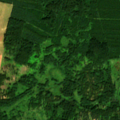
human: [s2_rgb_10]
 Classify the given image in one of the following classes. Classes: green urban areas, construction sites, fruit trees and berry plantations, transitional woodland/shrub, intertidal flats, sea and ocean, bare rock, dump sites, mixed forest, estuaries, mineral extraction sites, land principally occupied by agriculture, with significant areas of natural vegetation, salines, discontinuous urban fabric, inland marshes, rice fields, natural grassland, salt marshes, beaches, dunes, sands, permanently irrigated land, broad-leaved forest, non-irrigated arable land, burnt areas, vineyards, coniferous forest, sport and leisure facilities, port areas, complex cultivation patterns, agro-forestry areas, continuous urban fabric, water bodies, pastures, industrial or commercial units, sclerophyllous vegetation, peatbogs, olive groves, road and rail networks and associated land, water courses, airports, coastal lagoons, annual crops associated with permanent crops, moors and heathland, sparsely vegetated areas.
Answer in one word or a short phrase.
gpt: non-irrigated arable land, transitional woodland/shrub